Question:
in this table we create multiple level sub category with using 'parent_category_id' then how to get this type of array using query or php code
i can search category_id=7 and it return bottom to top levev category
in this case 10 is child of 7 and 7 is child of 1
'''
Array
(
[0] => Array
(
[category_id] => 1
[category_name] => Business Cards
),
[1] => Array
(
[category_id] => 10
[category_name] => One Sided
),
[2] => Array
(
[category_id] => 7
[category_name] => Standard
)
)
'''
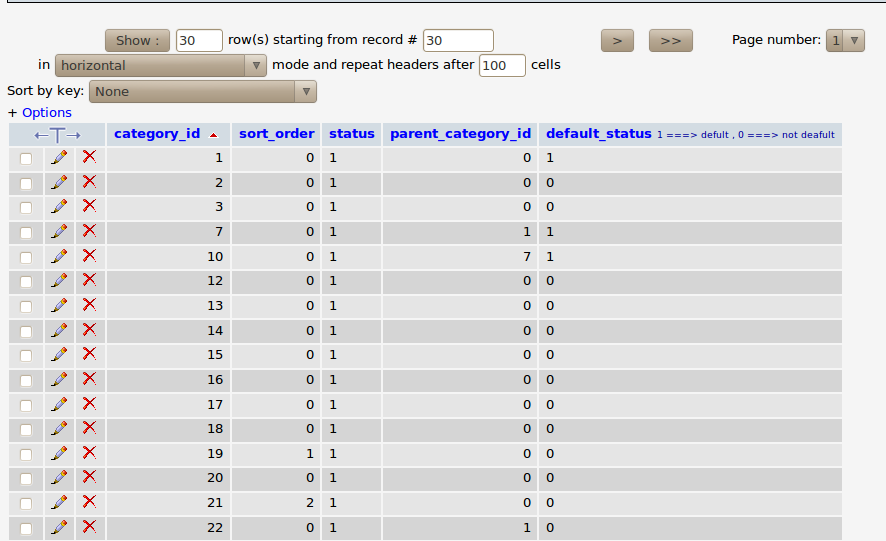
Answer: '''
$query = "select category_id, category_name from category_table where category_id = '$id'";
$result = mysqli_query($con, $query); //assuming you perform mysqli_connection first
$array_output = array();
$row = mysqli_fetch_assoc($result);
$array_output[] = $row;
while(!empty($row)){
if($row['parent_category_id'] == 0) break;
$query = "select category_id, category_name from category_table where category_id = '{$row['parent_category_id']}'";
$result = mysqli_query($con,$query);
$row = mysqli_fetch_assoc($result);
$array_output[]= $row;
}
'''